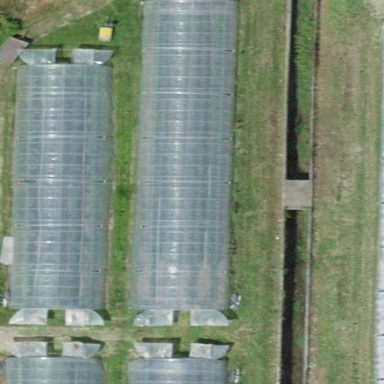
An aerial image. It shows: Greenhouse.